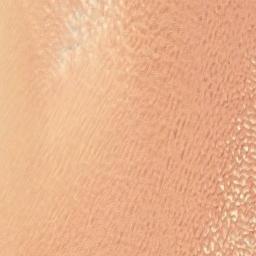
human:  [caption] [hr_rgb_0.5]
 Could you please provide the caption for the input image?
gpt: The desert has orange sand and some sand ripples .

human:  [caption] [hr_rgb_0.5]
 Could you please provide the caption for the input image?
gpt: There are some bare rocks in this desert .

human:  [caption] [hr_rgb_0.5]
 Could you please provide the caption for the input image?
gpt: The desert is full of yellow sand .

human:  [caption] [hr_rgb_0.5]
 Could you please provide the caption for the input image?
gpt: This is a yellow desert with wavy stripes .

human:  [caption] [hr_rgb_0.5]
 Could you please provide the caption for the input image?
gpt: An orange desert covered with sand .